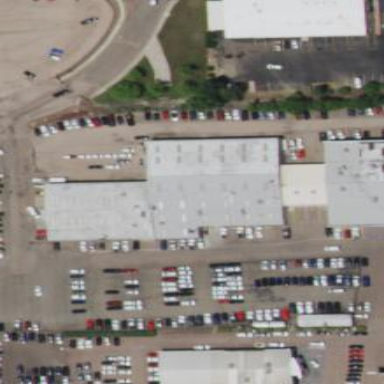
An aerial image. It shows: Building that houses car shop.